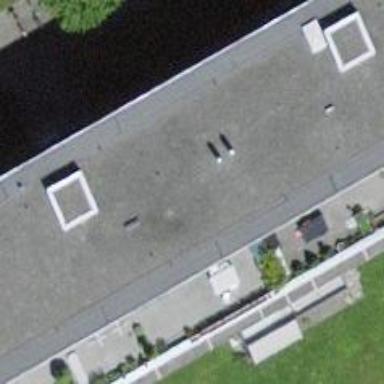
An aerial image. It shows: Building part with flat roof.